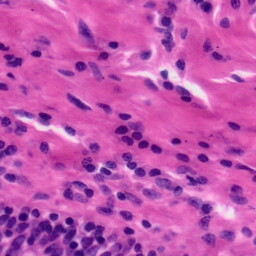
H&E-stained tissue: Tonsil